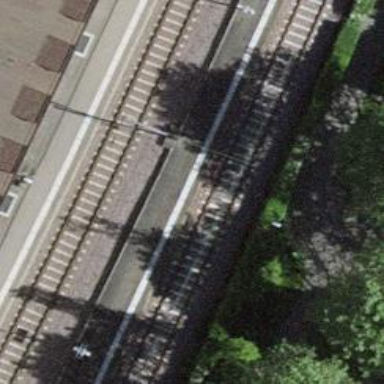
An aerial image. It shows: Platform edge at railway station.